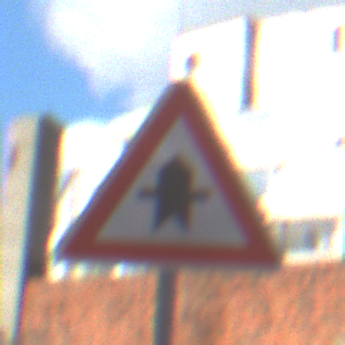
Verkehrszeichen: Vorfahrt
Umgebung: Outdoor, Suburban
Tageszeit: MorningAfternoon
Wetter: PartlyCloudy
Licht: Natural
Jahreszeit: NotSpecified
Kontrast: HighContrast